Interaction volume radius: 10 \u00c5
Interaction volume height: 15 \u00c5
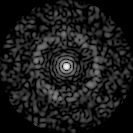
Disorder parameter: 0.8094